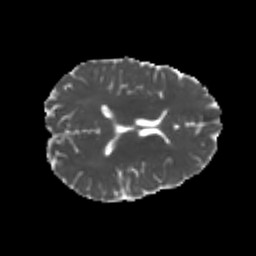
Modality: MD
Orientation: axial
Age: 24
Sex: male
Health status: healthy
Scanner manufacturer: philips
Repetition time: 7.387 s
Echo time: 0.08599 s